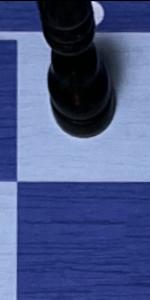
Label: Empty